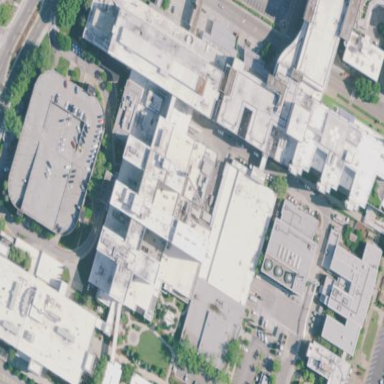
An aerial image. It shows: Healthcare facility identified as hospital.